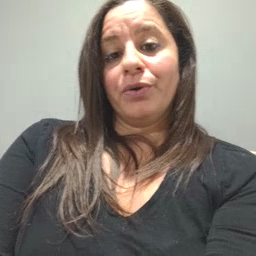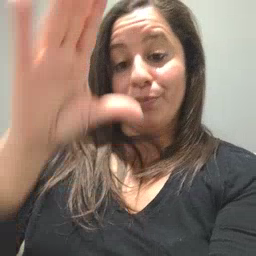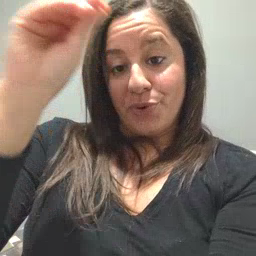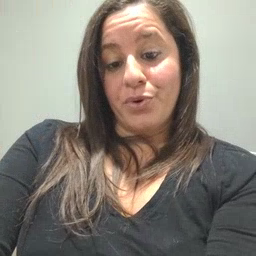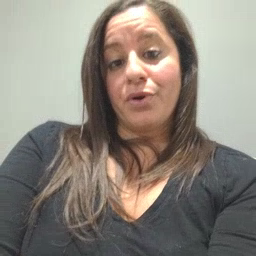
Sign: boy